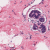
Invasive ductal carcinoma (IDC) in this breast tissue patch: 0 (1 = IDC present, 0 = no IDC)